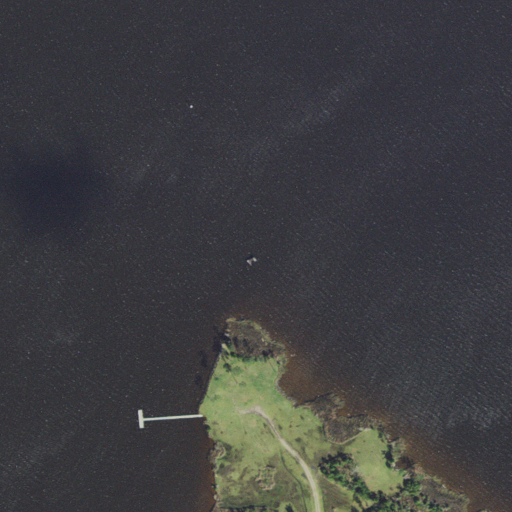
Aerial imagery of cape in North Carolina named Mason Point containing open water, herbaceous wetlands, open development, and woody wetlands